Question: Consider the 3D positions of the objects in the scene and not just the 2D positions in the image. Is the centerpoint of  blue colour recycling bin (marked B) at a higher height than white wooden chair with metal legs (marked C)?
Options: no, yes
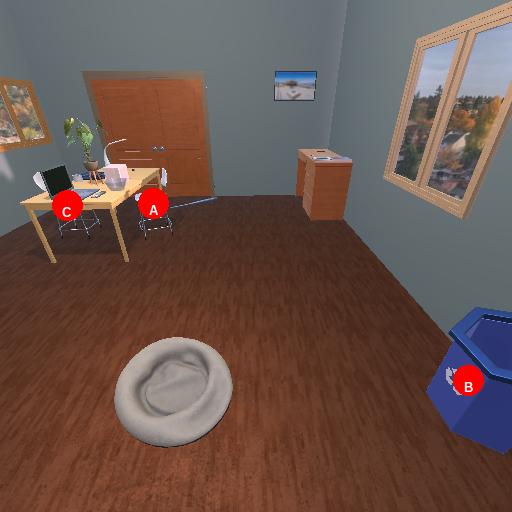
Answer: no